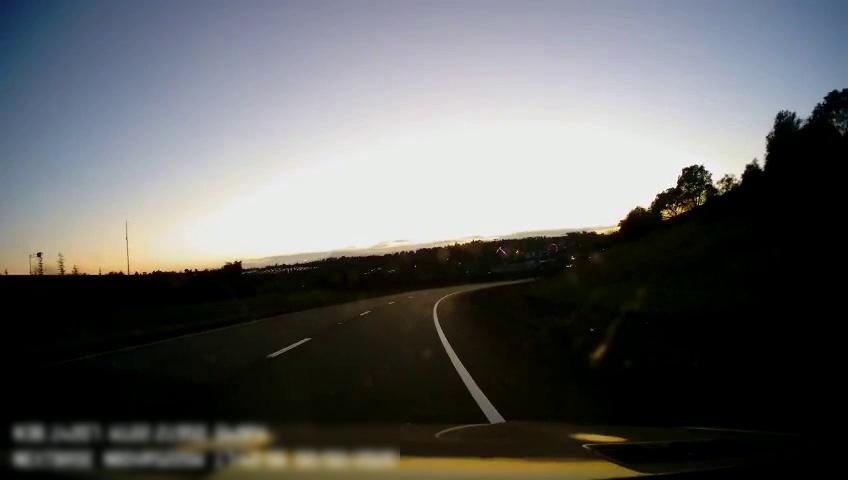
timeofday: Dusk/Dawn/Twilight
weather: Sunny
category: Drivable Space
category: Lanes | Alternate Lane
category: Lanes | Alternate Lane
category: Lanes | Alternate Lane